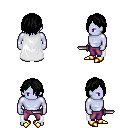
a pixel art fantasy rpg character, male body template, dark elf, purple skin, white cape, magenta pants, black bangs hairstyle, gold boots, dagger, four views (front, back, left, right), 2x2 character sprite sheet, small pixel art, hard edges, no anti-aliasing